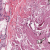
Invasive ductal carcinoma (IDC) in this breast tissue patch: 0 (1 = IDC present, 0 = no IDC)